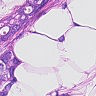
Metastatic tissue present: yes